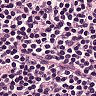
Metastatic tissue present: no